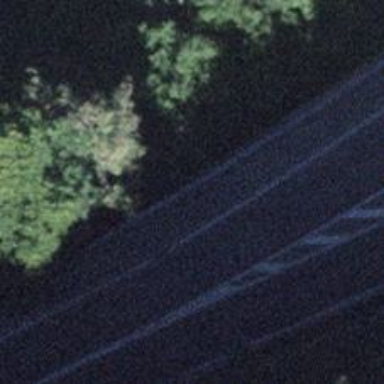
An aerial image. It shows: Guard rail.